Question: I have a WPF app with a <URL>.
Does anyone know how to fix this? I tried applying a style but I don't know which component to target.

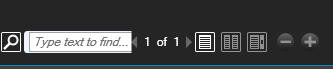
Answer: Wow, Microsoft does not make this easy.
---
# My Process
I tried the easy trick of adding a 'Style TargeType="TextBox"' to 'FlowDocumentReader.Resources', but that doesn't work.
I tried doing things the "right" way and overriding 'FlowDocumentReader''s 'ControlTemplate', but the 'TextBox' in question isn't even part of the 'ControlTemaplte'! Instead, there's a 'Border' named 'PART_FindToolBarHost'. The 'TextBox' we want is added as a child to 'PART_FindToolBarHost' in code- but only the user has clicked the "find" button (the one with the magnifying glass icon). You can see this for yourself by looking at the control's <URL>.
With no more XAML-only ideas, I had to resort to using code. We need to somehow get a reference to the 'TextBox' being created, and I can't think of any better way than to manually search the visual tree for it. This is complicated by the fact that the 'TextBox' only exists once the find command has been executed.
Specifically, the find button in 'FlowDocumentReader' binds to <URL>. I tried adding a 'CommandBinding' for that command to 'FlowDocumentReader' so I could use it as a trigger to retrieve the 'TextBox'. Unfortunately, adding such a 'CommandBinding' somehow breaks the built-in functionality and prevents the 'TextBox' from being generated at all. This breaks even if you set 'e.Handled = False'.
Luckily, though, 'FlowDocumentReader' exposes an <URL> in order to schedule a method to run after the 'TextBox' was actually added.
'OnFindCommand''TextBox', which is actually named 'FindTextBox'.
Now that I can get a reference, we can apply our own 'Style'. Except: 'FindTextBox' already has a 'Style', so unless we want to override it, we're going to have to merge the two 'Style's. There's no publicly-accessible method for this (even though WPF does this internally in places), but luckily I already had some code for this.
---
# The Working Code
First, a 'Module' with the helper methods I used:
'FindVisualChild' is used to loop through the visual tree and get a reference to 'FindTextBox'.
'MergeStyles' is used to combine the existing 'Style' with the 'Style' we supply, once we have that reference.
'''
Module OtherMethods
<Extension()>
Public Function FindVisualChild(obj As DependencyObject, Name As String) As FrameworkElement
For i As Integer = 0 To VisualTreeHelper.GetChildrenCount(obj) - 1
Dim ChildObj As DependencyObject = VisualTreeHelper.GetChild(obj, i)
If TypeOf ChildObj Is FrameworkElement AndAlso DirectCast(ChildObj, FrameworkElement).Name = Name Then Return ChildObj
ChildObj = FindVisualChild(ChildObj, Name)
If ChildObj IsNot Nothing Then Return ChildObj
Next
Return Nothing
End Function
Public Function MergeStyles(ByVal style1 As Style, ByVal style2 As Style) As Style
Dim R As New Style
If style1 Is Nothing Then Throw New ArgumentNullException("style1")
If style2 Is Nothing Then Throw New ArgumentNullException("style2")
If style2.BasedOn IsNot Nothing Then style1 = MergeStyles(style1, style2.BasedOn)
For Each currentSetter As SetterBase In style1.Setters
R.Setters.Add(currentSetter)
Next
For Each currentTrigger As TriggerBase In style1.Triggers
R.Triggers.Add(currentTrigger)
Next
For Each key As Object In style1.Resources.Keys
R.Resources(key) = style1.Resources(key)
Next
For Each currentSetter As SetterBase In style2.Setters
R.Setters.Add(currentSetter)
Next
For Each currentTrigger As TriggerBase In style2.Triggers
R.Triggers.Add(currentTrigger)
Next
For Each key As Object In style2.Resources.Keys
R.Resources(key) = style2.Resources(key)
Next
Return R
End Function
End Module
'''
Then, there's 'StyleableFlowDocumentReader', which is what I named my extended control that inherits 'FlowDocumentReader':
'''
Public Class StyleableFlowDocumentReader
Inherits FlowDocumentReader
Protected Overrides Sub OnFindCommand()
MyBase.OnFindCommand()
Dispatcher.BeginInvoke(Sub() GetFindTextBox(), DispatcherPriority.Render)
End Sub
Private Sub GetFindTextBox()
findTextBox = Me.FindVisualChild("FindTextBox")
ApplyFindTextBoxStyle()
End Sub
Private Sub ApplyFindTextBoxStyle()
If findTextBox IsNot Nothing Then
If findTextBox.Style IsNot Nothing AndAlso FindTextBoxStyle IsNot Nothing Then
findTextBox.Style = MergeStyles(findTextBox.Style, FindTextBoxStyle)
Else
findTextBox.Style = If(FindTextBoxStyle, findTextBox.Style)
End If
End If
End Sub
Private findTextBox As TextBox
Public Property FindTextBoxStyle As Style
Get
Return GetValue(FindTextBoxStyleProperty)
End Get
Set(ByVal value As Style)
SetValue(FindTextBoxStyleProperty, value)
End Set
End Property
Public Shared ReadOnly FindTextBoxStyleProperty As DependencyProperty =
DependencyProperty.Register("FindTextBoxStyle",
GetType(Style), GetType(StyleableFlowDocumentReader),
New PropertyMetadata(Nothing, Sub(d, e) DirectCast(d, StyleableFlowDocumentReader).ApplyFindTextBoxStyle()))
End Class
'''
And then, finally, a usage example:
'''
<local:StyleableFlowDocumentReader x:Name="Reader">
<local:StyleableFlowDocumentReader.FindTextBoxStyle>
<Style TargetType="TextBox">
<Setter Property="Foreground" Value="Blue"/>
</Style>
</local:StyleableFlowDocumentReader.FindTextBoxStyle>
<FlowDocument/>
</local:StyleableFlowDocumentReader>
'''